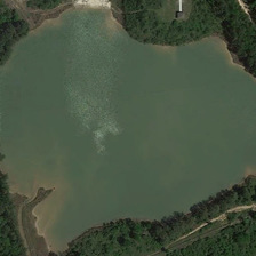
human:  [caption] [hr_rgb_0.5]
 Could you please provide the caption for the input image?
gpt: There are many trees around the green pool.

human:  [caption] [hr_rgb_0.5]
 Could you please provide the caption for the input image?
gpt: There are many trees around the green pond.

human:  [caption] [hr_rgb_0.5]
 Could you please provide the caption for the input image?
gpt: The water of the pool is green.

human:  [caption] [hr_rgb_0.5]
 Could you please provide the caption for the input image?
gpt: The water in the pond is blue. The trees are green.

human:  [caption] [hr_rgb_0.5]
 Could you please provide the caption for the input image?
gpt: The water in the pool is the blue trees are green.